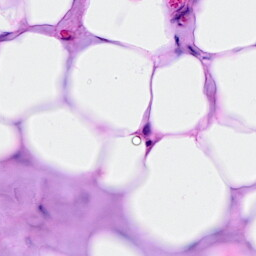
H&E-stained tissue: Breast